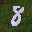
Label: 8